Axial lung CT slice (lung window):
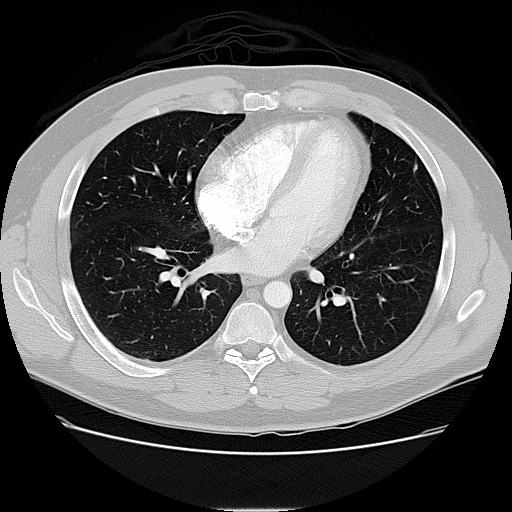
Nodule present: no